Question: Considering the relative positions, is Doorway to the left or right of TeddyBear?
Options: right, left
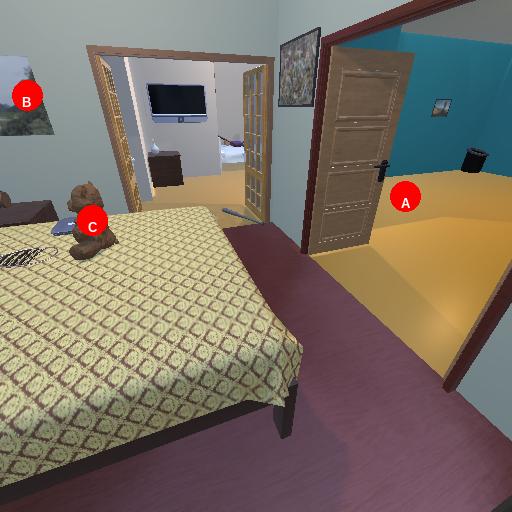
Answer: right